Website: crate-barrel
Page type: payment
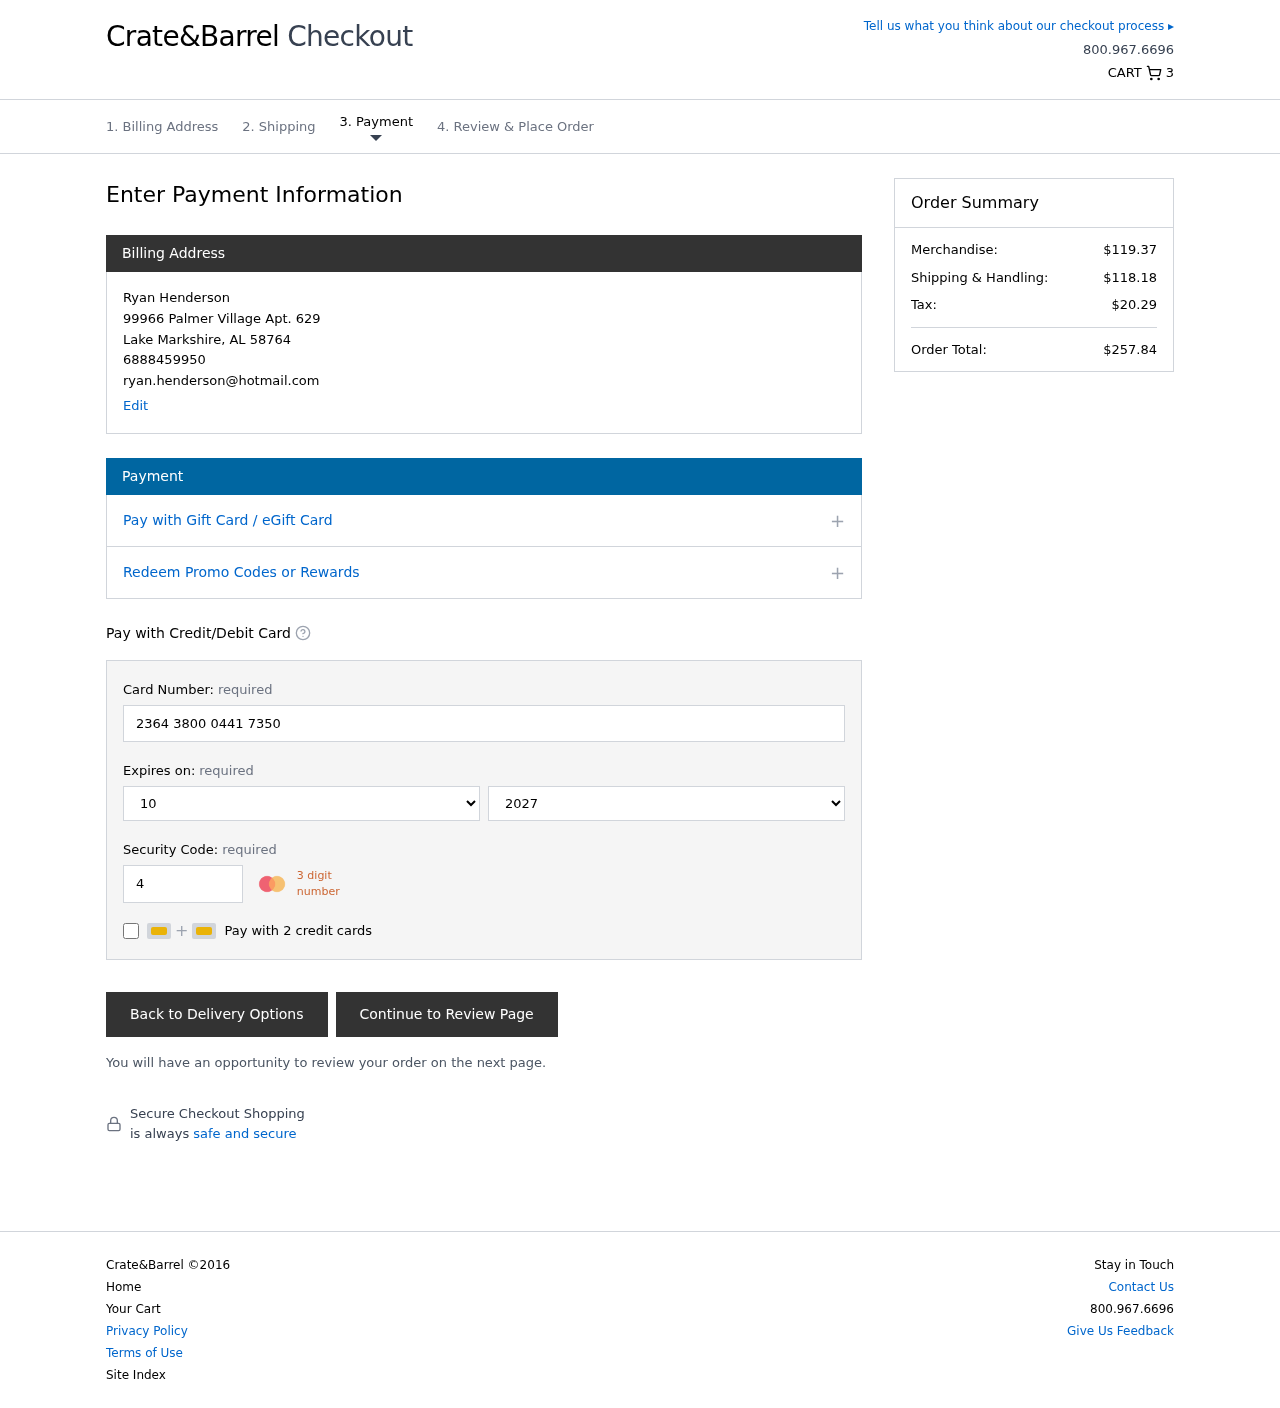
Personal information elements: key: PII_CARD_CVV
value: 455
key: PII_CARD_EXPIRY_MONTH
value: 10
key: PII_CARD_EXPIRY_YEAR
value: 27
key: PII_CARD_NUMBER
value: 2364 3800 0441 7350
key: PII_CITY
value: Lake Markshire
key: PII_EMAIL
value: ryan.henderson@hotmail.com
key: PII_FULLNAME
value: Ryan Henderson
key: PII_PHONE
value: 6888459950
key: PII_POSTCODE
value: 58764
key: PII_STATE_ABBR
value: AL
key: PII_STREET
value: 99966 Palmer Village Apt. 629
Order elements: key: ORDER_NUM_ITEMS
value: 3
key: ORDER_SUBTOTAL
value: $119.37
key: ORDER_SHIPPING_COST
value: $118.18
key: ORDER_TAX
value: $20.29
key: ORDER_TOTAL
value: $257.84